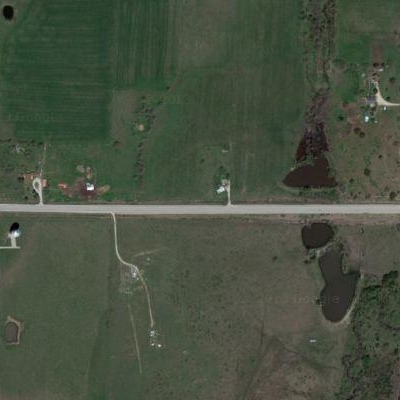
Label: aGrass